Question: Hey is the screenshot of the error:

I have tried not using the KO debug version and I get the same error on the same line. If I upgrade to 2.2.1 my page breaks. I get NaN in date fields and all my jquery validation fields are red.
I found this problem because my ko if tags, <-- ko if: expression --> were not working in IE 8 so I changed the if to be 'if' and then I got this problem.
Any ideas?
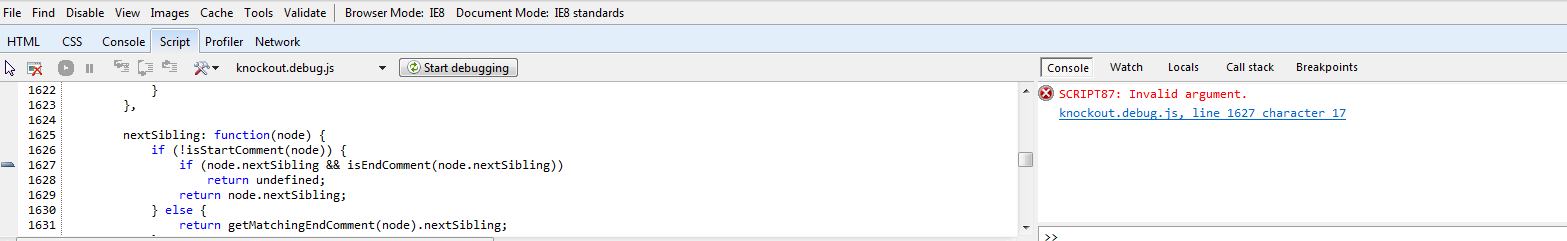
Answer: I had to upgrade to jquery 1.9 and knockout 2.2.1. To fix my page text from being red, I had to make sure all my tags were like this: instead of . I also ran my html with the w3 validators and fixed some other minimal issues.